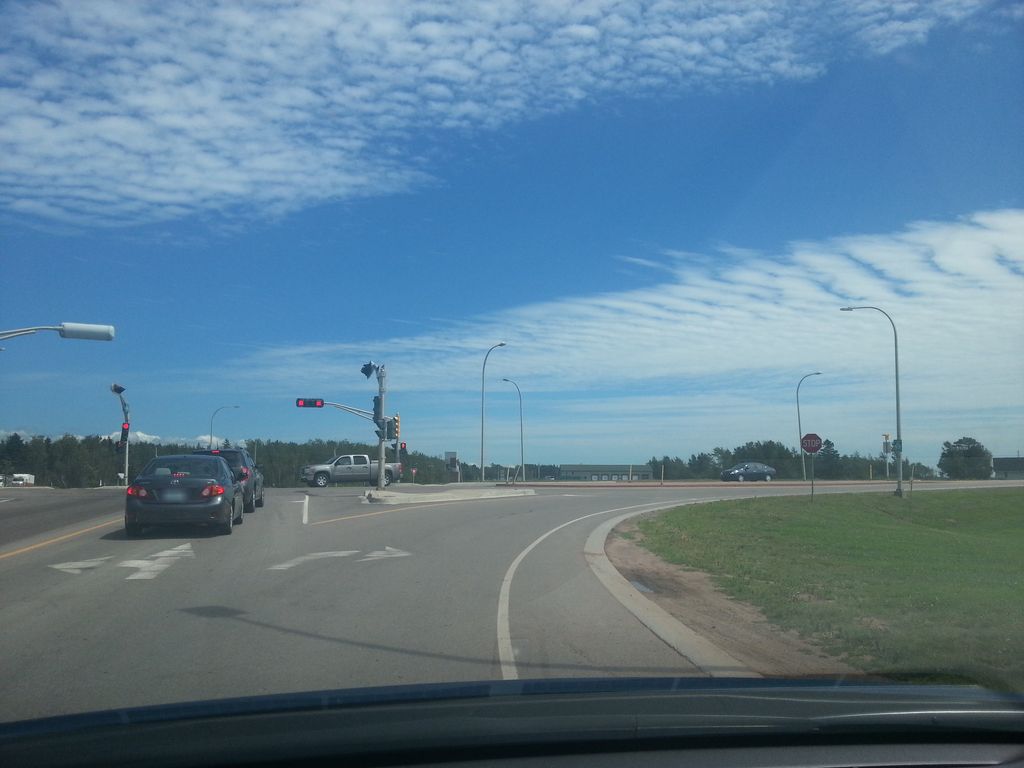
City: charlottetown